Question: I am using <URL>. All I want is the paragraph button on the toolbar.
Anyone know how to delete the other buttons?

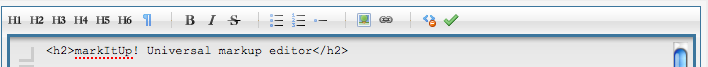
Answer: Edit the file set.js in markitup/sets/default. Also you can specify the settings file to use with: $("#mark").markItUp(mySettings); where "mySettings" is the set.js file you want to use